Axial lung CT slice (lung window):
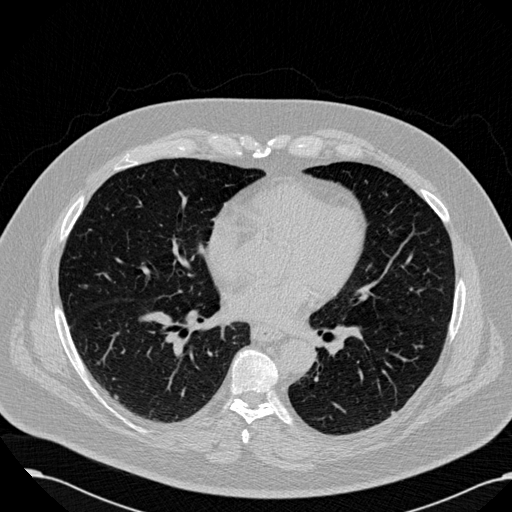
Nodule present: yes
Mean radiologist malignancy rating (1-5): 3